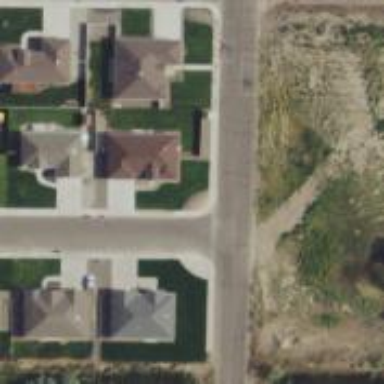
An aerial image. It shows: Residential road.